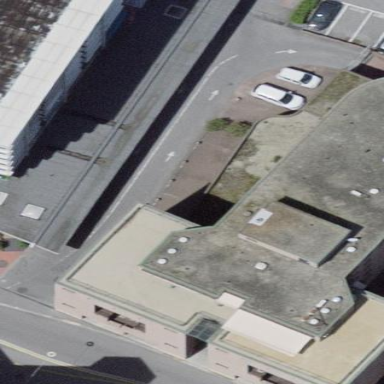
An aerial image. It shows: Commercial building.